Field crop: maize
Growth stage: 2
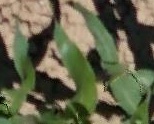
Species: maize